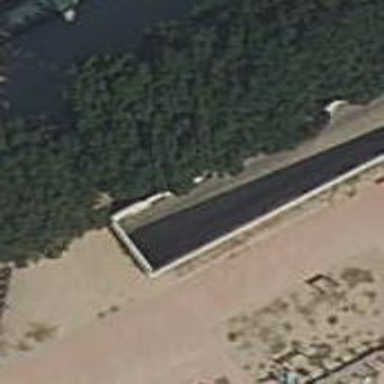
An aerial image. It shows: Retaining wall.